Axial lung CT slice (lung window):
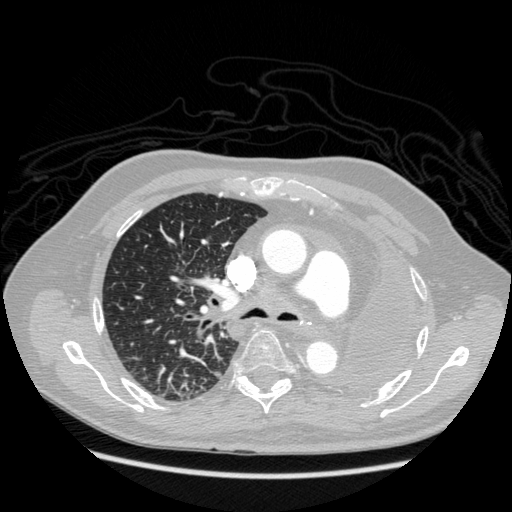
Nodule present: no